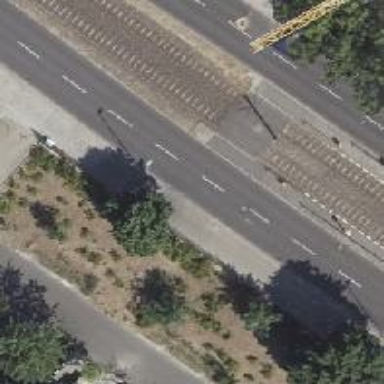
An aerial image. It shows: Uncontrolled tram crossing.